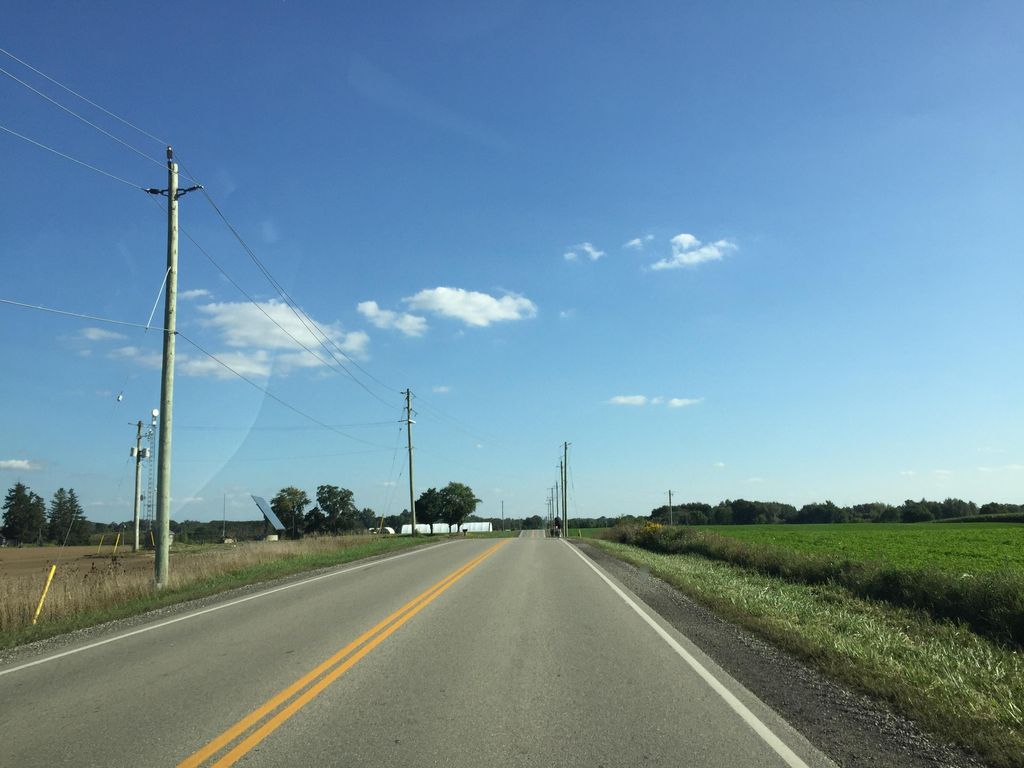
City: kitchener-waterloo